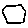
Label: hexagon